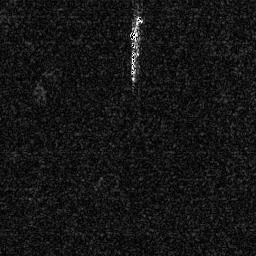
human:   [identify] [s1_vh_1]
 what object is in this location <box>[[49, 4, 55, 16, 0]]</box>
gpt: <ref>1 small ship at the top</ref>